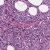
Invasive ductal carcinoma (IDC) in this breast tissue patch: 1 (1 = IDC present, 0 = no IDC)